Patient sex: M
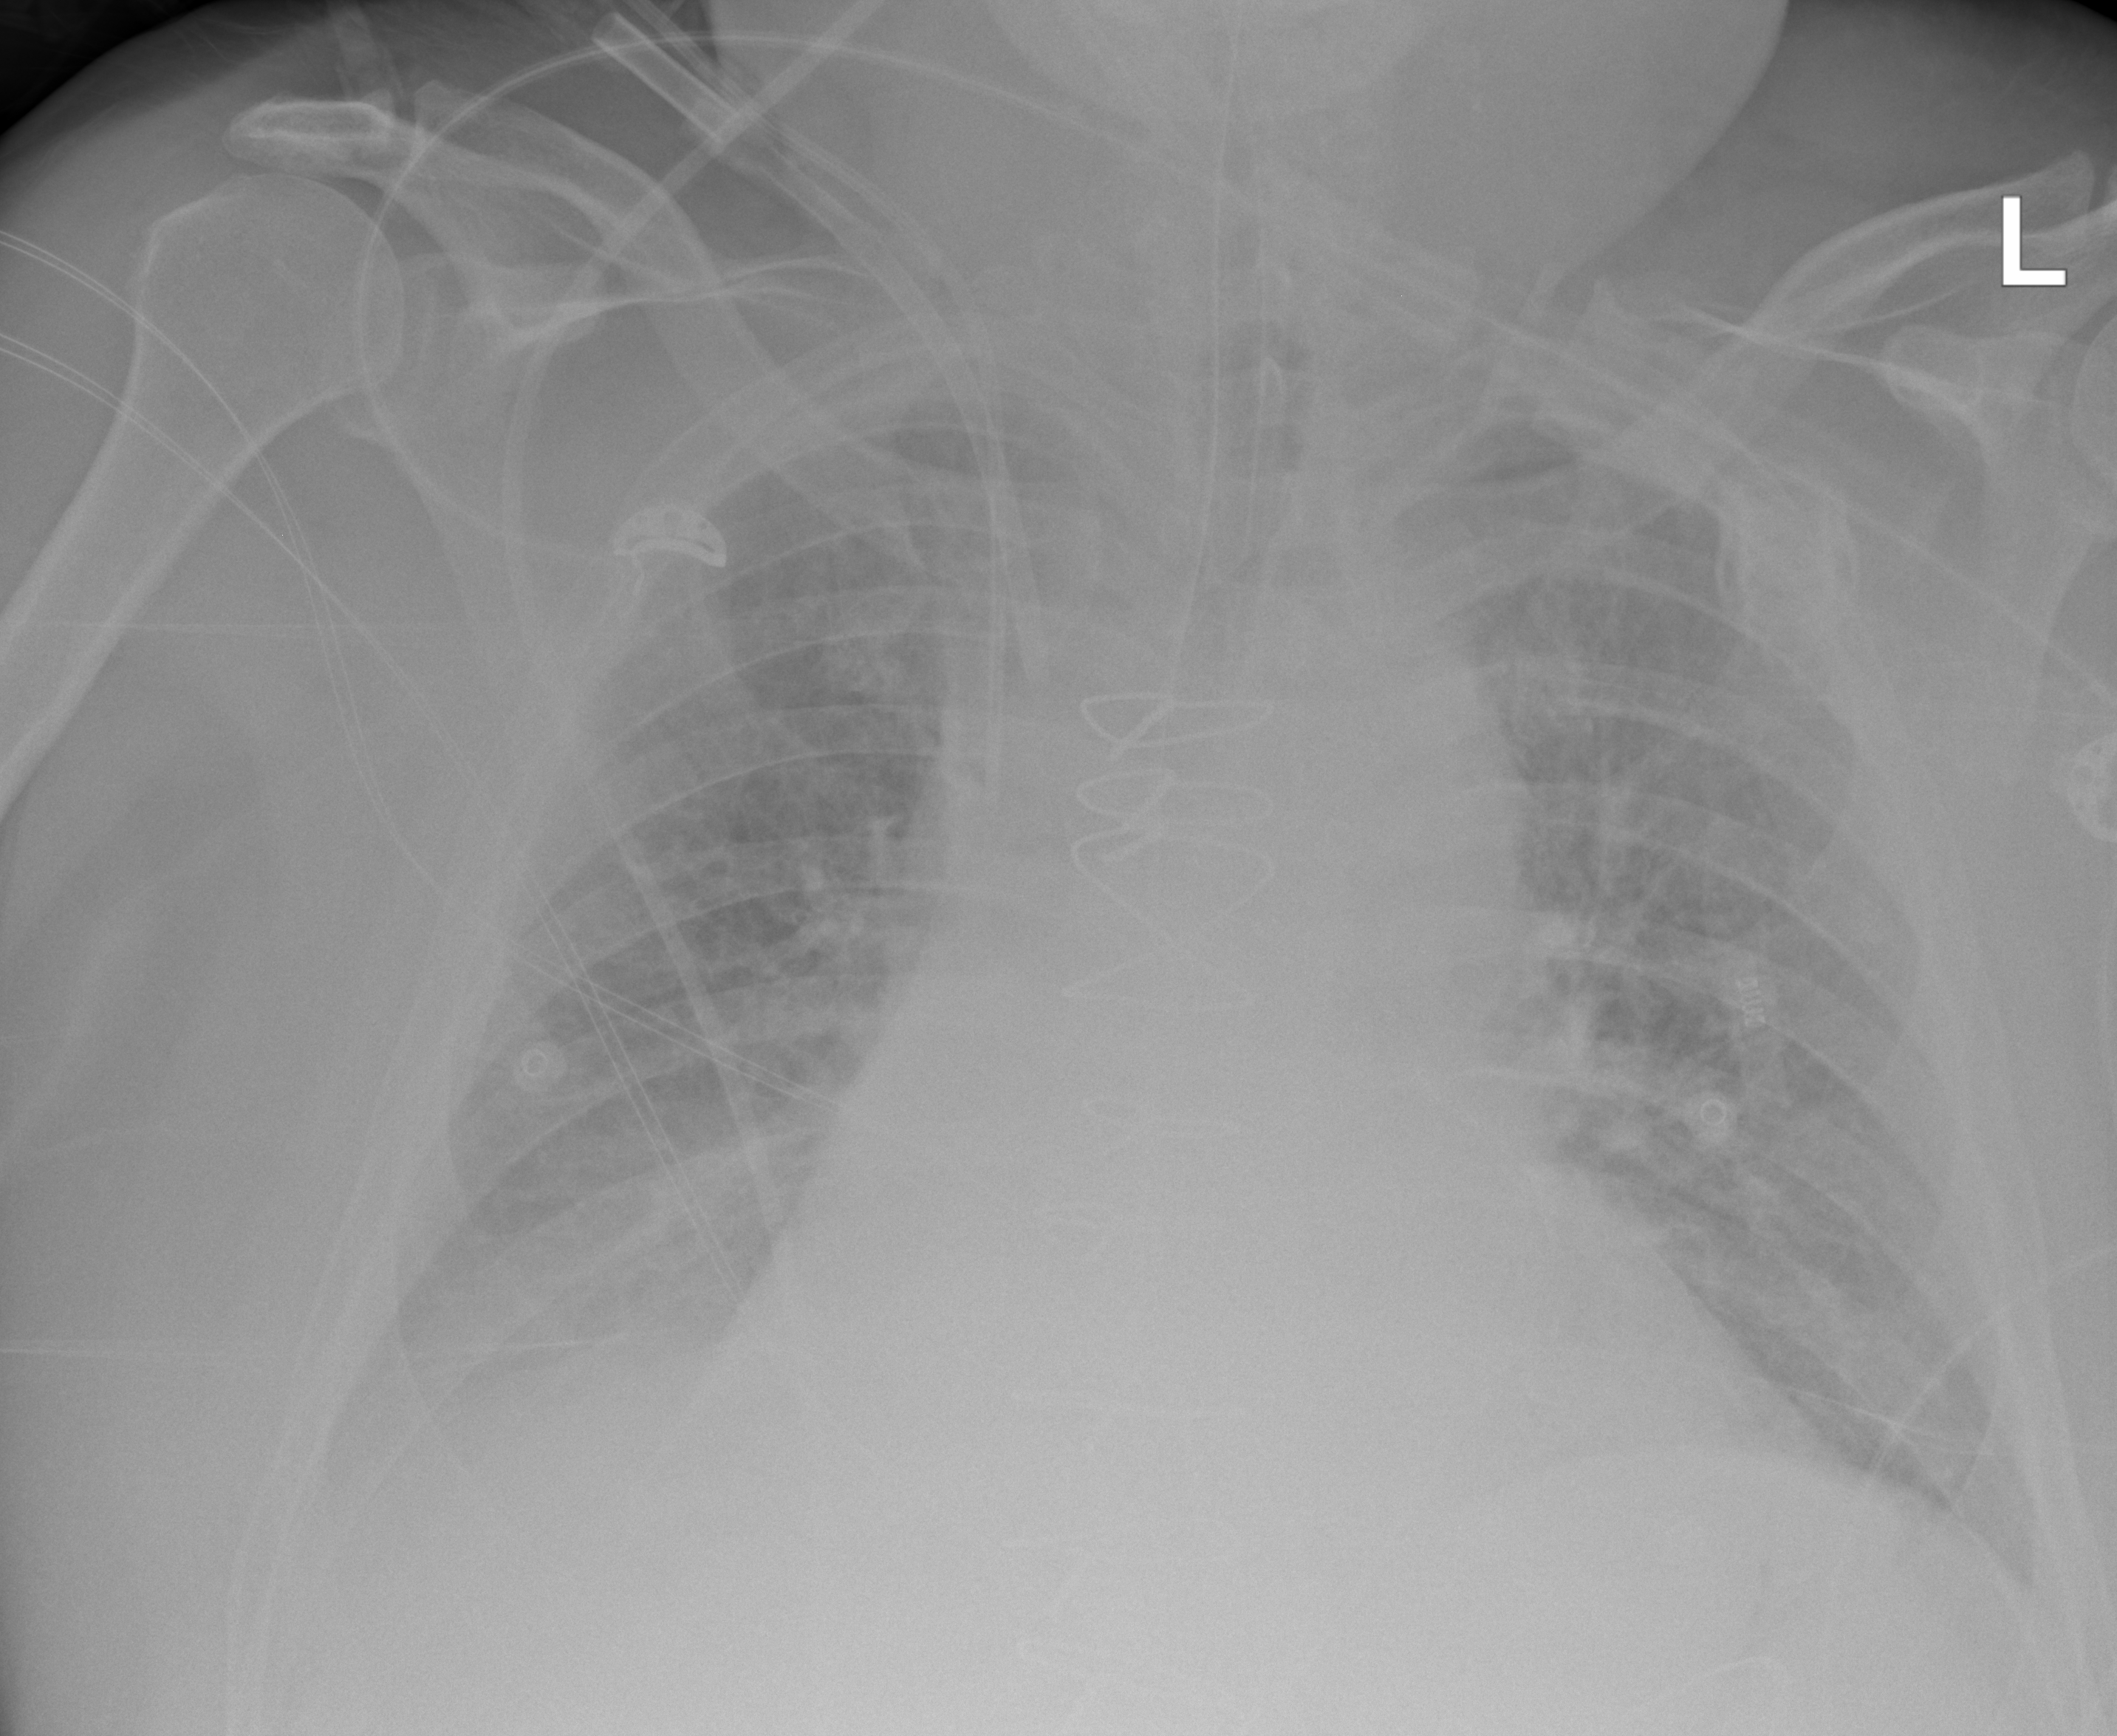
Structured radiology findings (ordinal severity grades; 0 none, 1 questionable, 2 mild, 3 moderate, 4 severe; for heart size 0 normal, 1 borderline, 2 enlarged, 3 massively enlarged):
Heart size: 2
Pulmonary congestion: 2
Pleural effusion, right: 2
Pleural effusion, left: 1
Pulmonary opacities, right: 2
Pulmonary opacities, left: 2
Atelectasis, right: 2
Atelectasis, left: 2